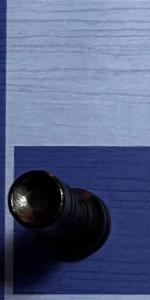
Label: Rook_Black